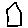
Label: house